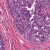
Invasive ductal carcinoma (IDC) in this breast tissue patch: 0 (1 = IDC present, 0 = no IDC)